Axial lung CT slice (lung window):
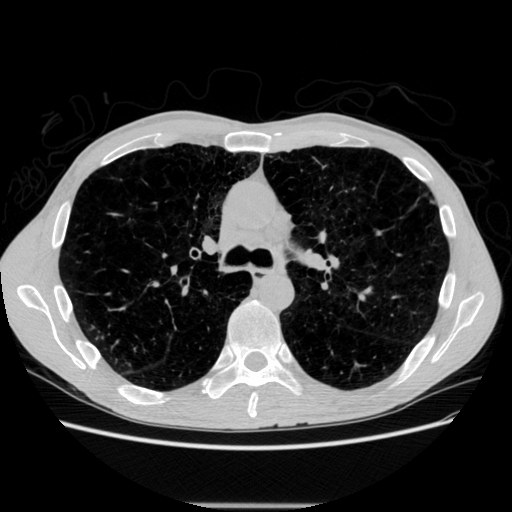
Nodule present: no